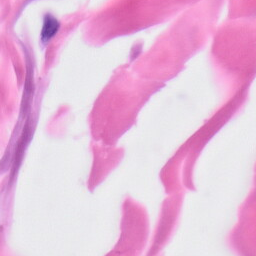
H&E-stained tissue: Skin